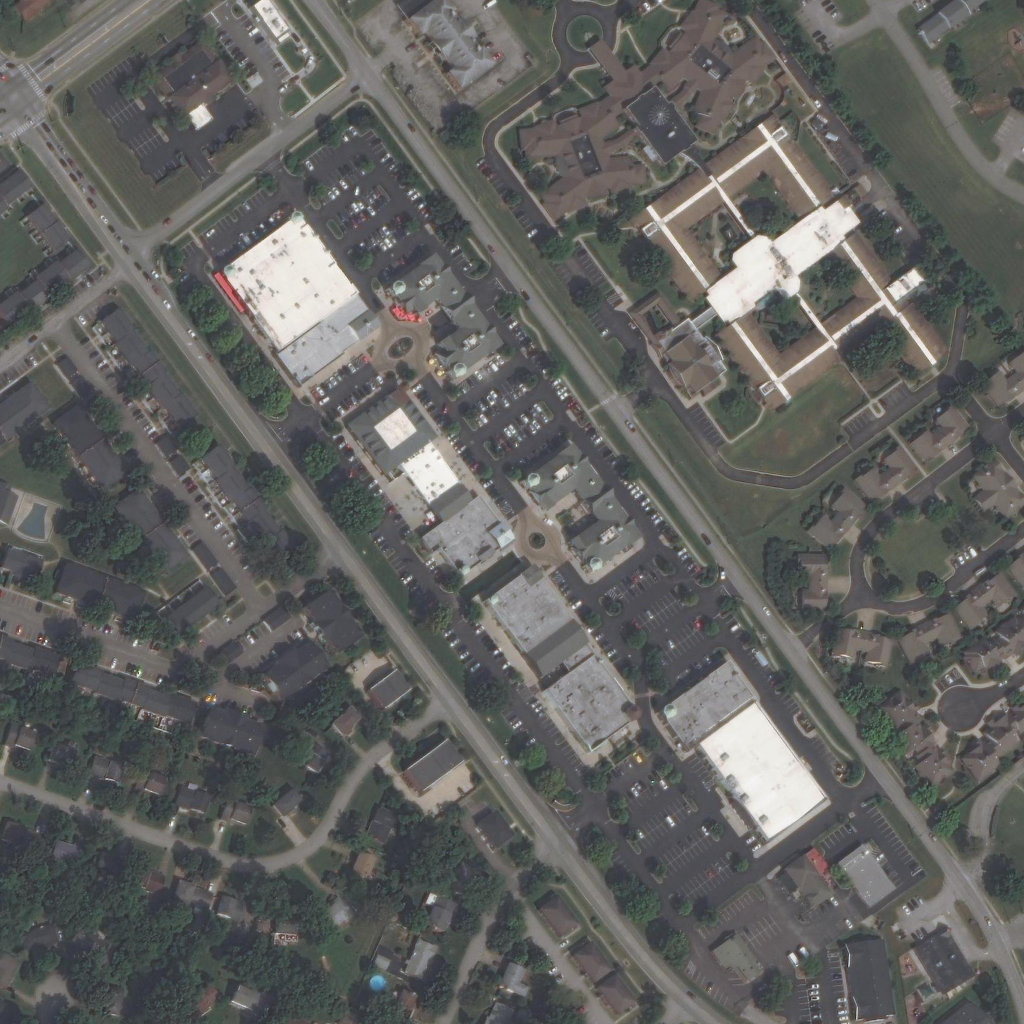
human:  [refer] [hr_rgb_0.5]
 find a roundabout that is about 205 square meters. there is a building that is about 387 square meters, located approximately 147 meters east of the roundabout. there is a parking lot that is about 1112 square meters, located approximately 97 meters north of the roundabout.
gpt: <box>[[50, 51, 53, 54, 0]]</box>

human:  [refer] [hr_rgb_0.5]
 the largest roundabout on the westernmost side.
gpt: <box>[[37, 32, 41, 35, 0]]</box>

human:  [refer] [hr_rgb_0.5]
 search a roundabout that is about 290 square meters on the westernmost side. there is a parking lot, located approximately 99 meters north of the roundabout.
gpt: <box>[[37, 32, 41, 35, 0]]</box>